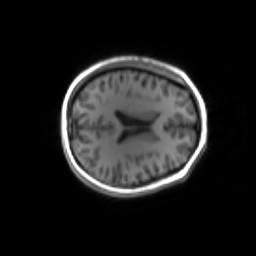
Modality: inplaneT1
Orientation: axial
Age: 22
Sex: female
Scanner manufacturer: siemens
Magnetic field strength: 3 T
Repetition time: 1.2 s
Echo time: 0.00251 s